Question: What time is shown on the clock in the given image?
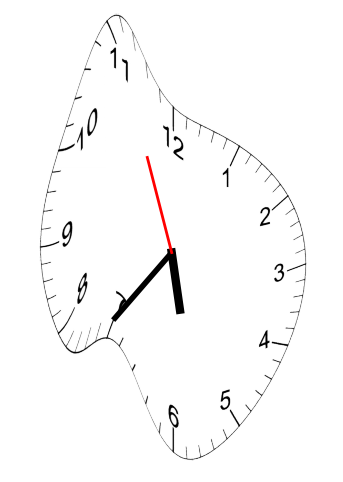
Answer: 05:35:56